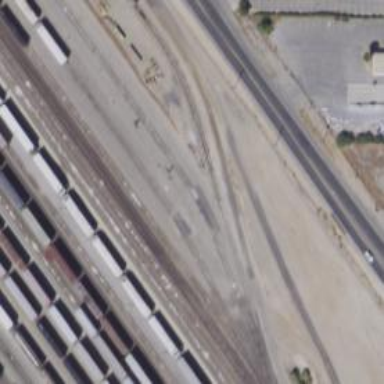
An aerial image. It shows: Railway yard used for servicing trains.